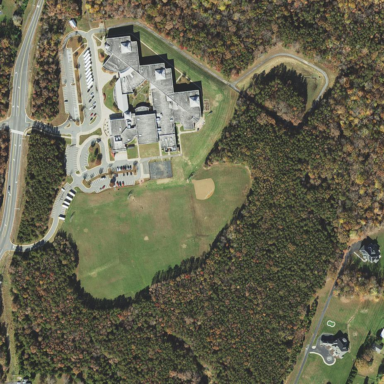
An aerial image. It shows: School.